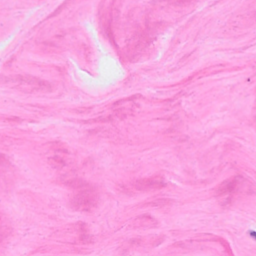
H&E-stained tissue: Breast